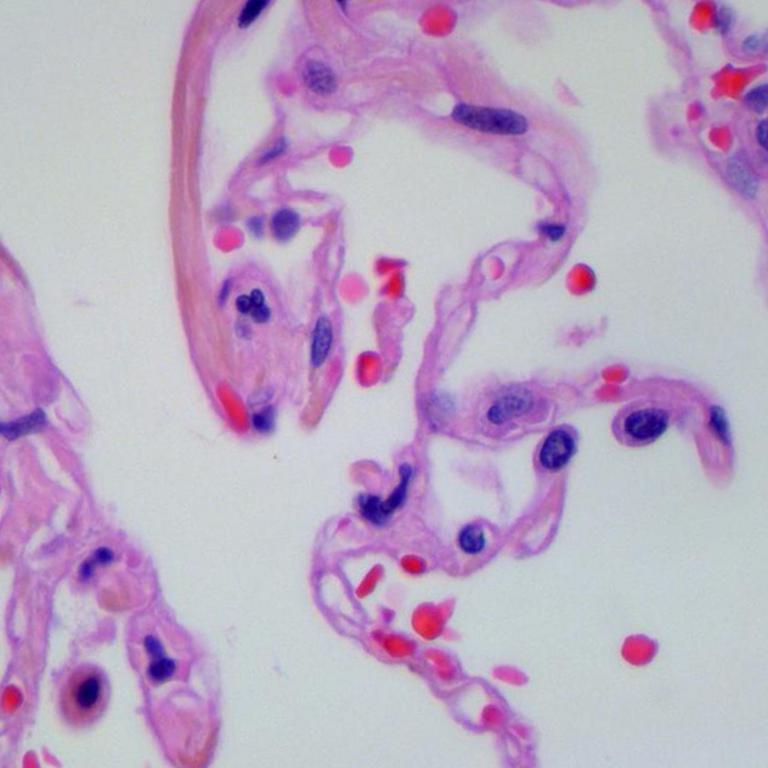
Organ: lung
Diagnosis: benign